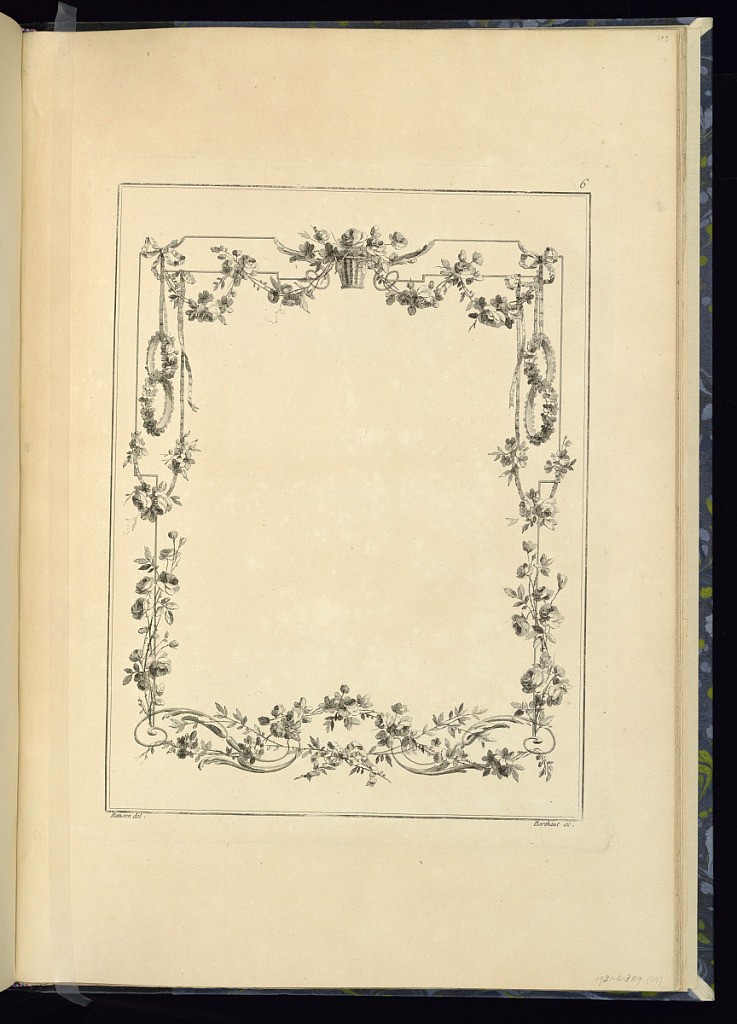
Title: Frame or Cartouche Design
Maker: Pierre Ranson, French, 1736–1786
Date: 1778
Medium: Etching on laid paper
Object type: Print
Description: Design for a cartouche or framing device featuring festoons of flowers, scrolling acanthus leaves (rinceaux), basket of flowers, and ribbons. The plate is numbered and signed.